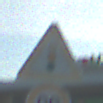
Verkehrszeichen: Lichtzeichenanlage
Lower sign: Geschwindigkeit80
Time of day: MorningAfternoon
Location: Outdoor (Suburban)
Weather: PartlyCloudy
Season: NotSpecified
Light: Natural